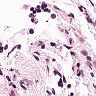
Metastatic tissue present: no